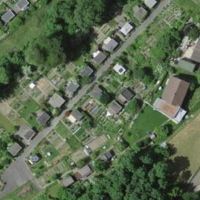
EUNIS habitat code: 53
Species observed at this site:
Galeopsis tetrahit